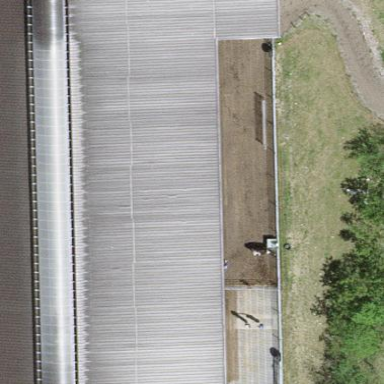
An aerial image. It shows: Farm auxiliary building.